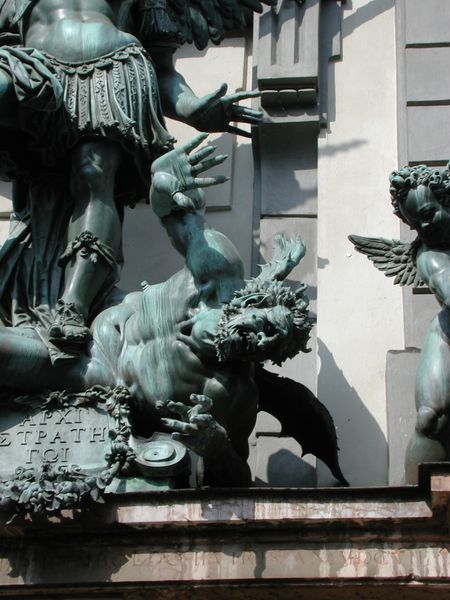
Titel: Hl. Michael als Sieger über Luzifer
Künstler: Hans Reichle
Standort: Augsburg, Zeughaus (EU - D - B)
Schlagwörter: flügel, gott, hand, kampf, mann, nackt, brust, finger, grau, schwarz, weiss, rock, barock, federn, mensch, stein, hände, figur, locken, brunnen, engel, putto, skulptur, statue, schrift, angst, tafel, inschrift, metall, bronze, plastik, liegend, oberkörper, foto, schild, fuss, medaillon, palast, palazzo, denkmal, kupfer, buchstaben, soldat, krallen, römer, statuen, jesus, leiden, schmerz, teufel, griechisch, sturz, florenz, erzengel, gestürzt, liegt, ungeheuer, brunne, luzifer, tritt, michelangelo, laster, florence, kupfe, #buchstaben, gefallener engel, mannskulptur, sarfin, fusstritt, triff, apxi